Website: apple
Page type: billing-address
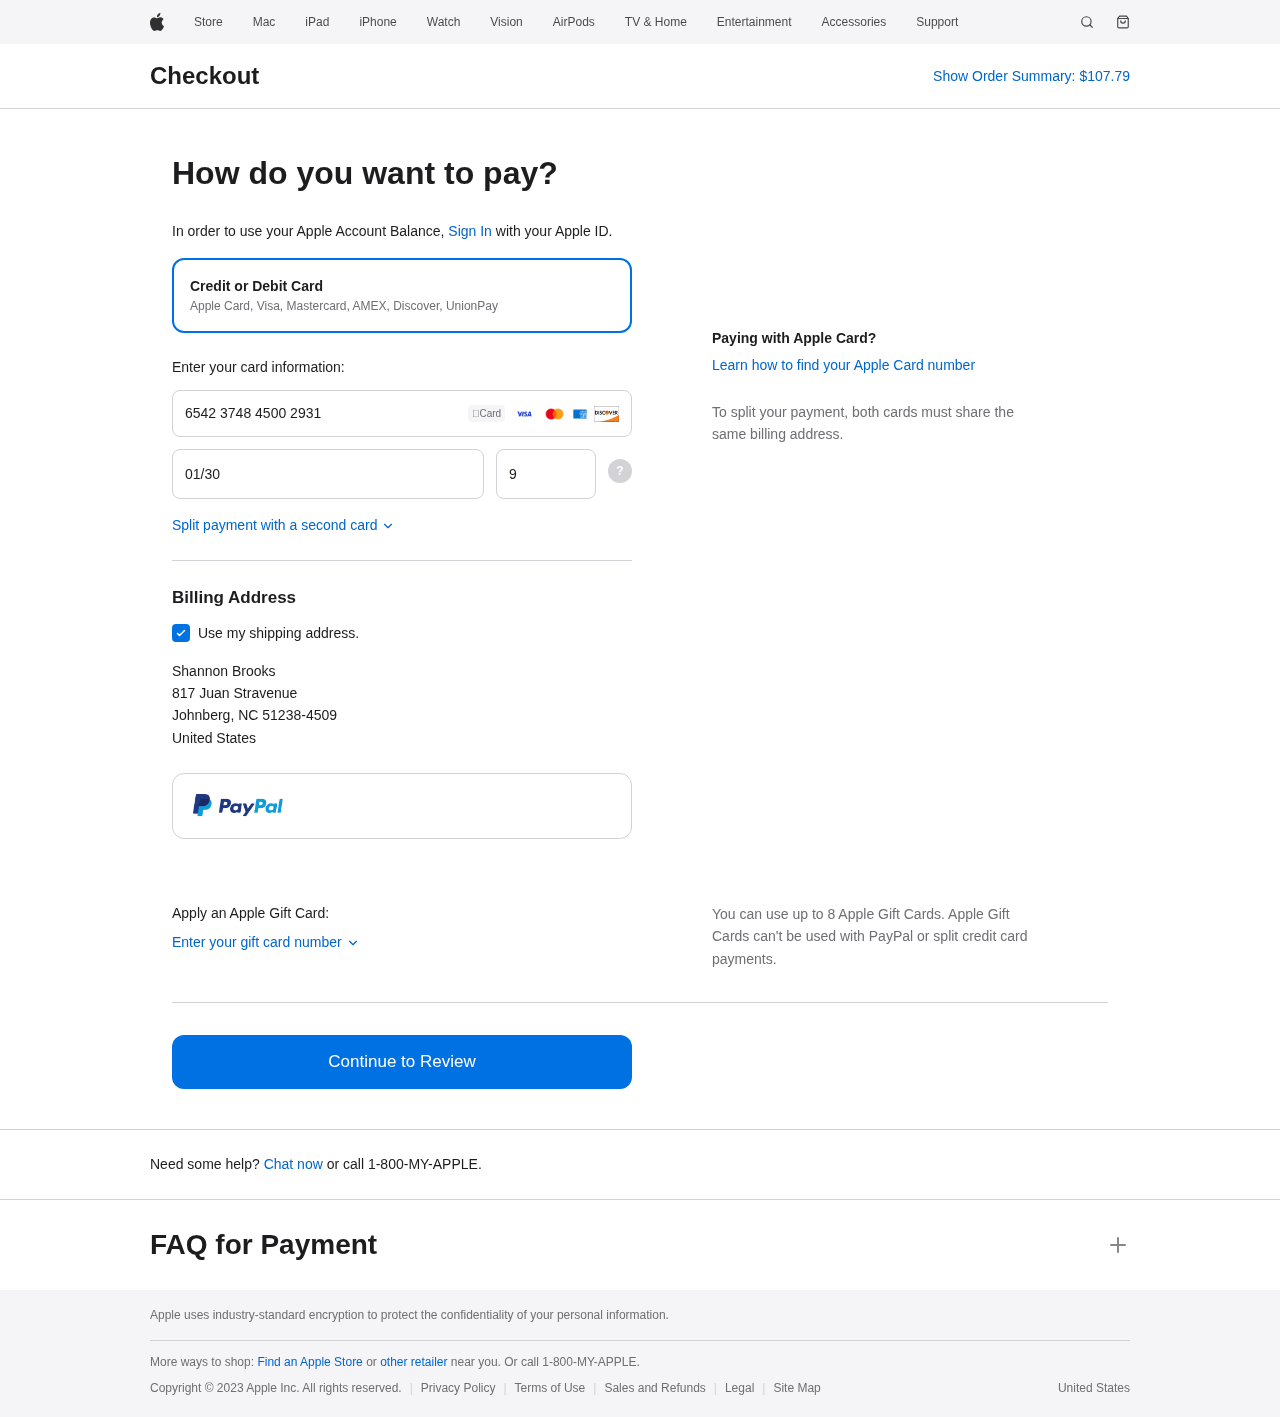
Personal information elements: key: PII_CARD_CVV
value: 918
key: PII_CARD_EXPIRY
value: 01/30
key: PII_CARD_NUMBER
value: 6542 3748 4500 2931
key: PII_CITY
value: Johnberg
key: PII_COUNTRY
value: United States
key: PII_FULLNAME
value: Shannon Brooks
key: PII_POSTCODE_FULL
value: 51238-4509
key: PII_STATE_ABBR
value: NC
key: PII_STREET
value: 817 Juan Stravenue
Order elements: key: ORDER_TOTAL
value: $107.79